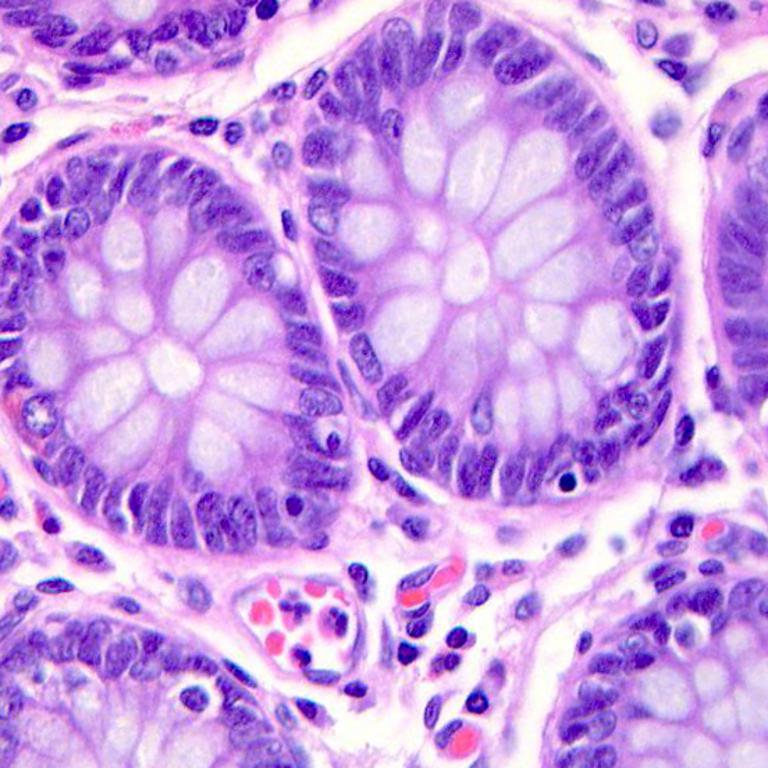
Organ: colon
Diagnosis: benign